Question: I am trying to keep track of some values, which are incremented with new records from a database. The values are not sticking around when the page reloads though.
This is the property I am trying it with (just a count of all of the records I retrieve):
'''
public int last
{
get
{
if (ViewState["last"] != null)
return (int)ViewState["last"];
return 0;
}
set
{
ViewState["last"] = value; }
}
'''
And I am trying to display it like this:
'''
protected void Page_Load(object sender, EventArgs e)
{
string output = "Last Time: " + last + ", this time: " + DbData.Count;
last = DbData.Count;
Response.Write(output);
}
'''
Unfortunately, the output every time is something like: 'Last Time: 0, this time: 232253'.
I have this site running on 'IIS', and I have checked to make sure that the View State was enabled:

---
I don't know what else to try, can anyone suggest a fix?
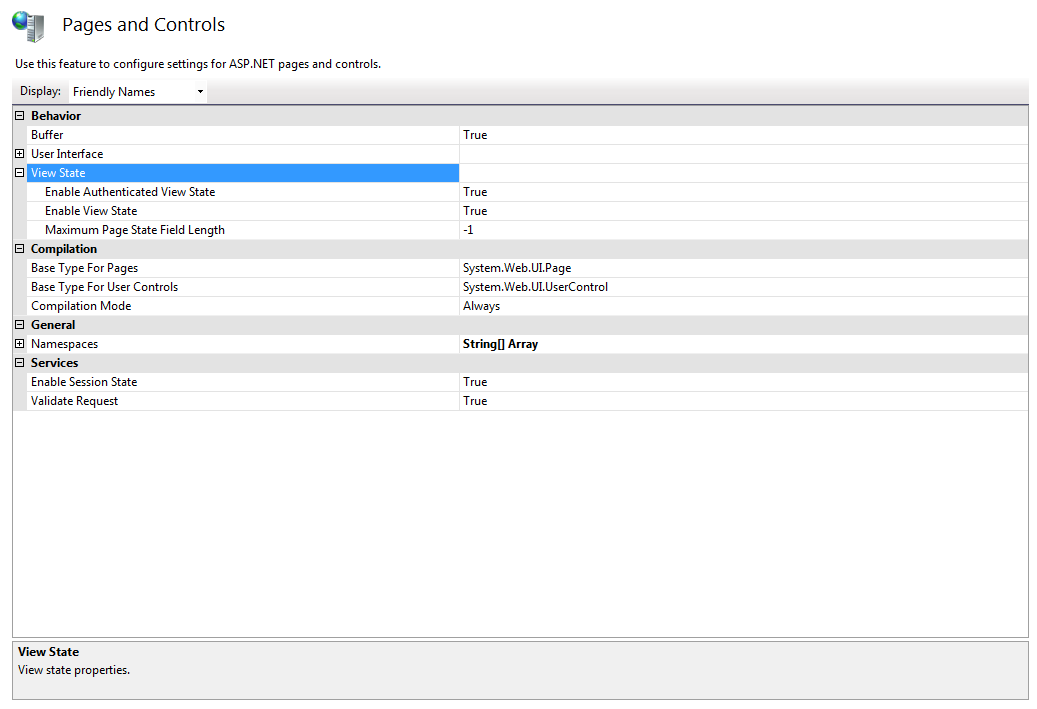
Answer: I'm not familiar with 'FusionCharts'. However, ViewState lives only for the current page's lifecycle.
You might want to try SessionState which persist data between pages.
'''
public int last
{
get
{
if (Session["last"] != null)
return (int)Session["last"];
return 0;
}
set { Session["last"] = value; }
}
'''